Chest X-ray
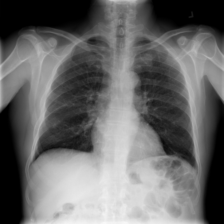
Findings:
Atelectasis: positive
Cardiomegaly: negative
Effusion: negative
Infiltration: negative
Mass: negative
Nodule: positive
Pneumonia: negative
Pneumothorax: negative
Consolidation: negative
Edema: negative
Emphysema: negative
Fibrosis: negative
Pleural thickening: negative
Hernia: negative